Question: I have a favorites list that's populated by a click event. Even though the functionality is working the list items aren't being separated by line breaks:
> Guide to Stuff.docxTemplate 1.docxTemplate 2.docxNextLine.docxThen More.docx
I included '<br/>' in '.append()' but it didn't work. I've included line breaks with jQuery before so I'm not sure as to why it's not working now. Any thoughts?
## JS snippet:
'''
function faveFunc(evt) {
var anchor = $($(evt.target).prev().find("a")[0]).clone();
switch($(".populate-faves").find("a:contains(" + $(anchor).text() + ")").length)
{
case 0:
$(".populate-faves").append(anchor);
break;
default:
$(".populate-faves > a:contains(" + $(anchor).text() + ")").remove();
break;
}
}; // ------------ faveFunc
function newList() {
let data = $($(evt.target).prev().find("a")[0]).html()
$(".populate-faves").html("");
$("#km-table-id tbody tr").each(function(i, el) {
let fave = $(el).find(".checkbox-class");
let itemText = $(el).find(data);
if($(fave).is(":checked")) {
// $(".populate-faves").append("<li>" + $(itemText).html() + "<br/>");
$(".populate-faves").append("<li> <br />");
}
});
console.log(newList);
}; // ----- newList()
'''
## HTML:
'''
...
<div id="myFave.hs-gc-header" class="faves-div">
<p style="font-weight:bold">My Favorites:</p>
<div class="populate-faves"></div> <!-- Where I want the list items to appear -->
</div>
...
'''
## ---
## Updated code:
'''
function newList() {
let data = $(evt.target).prev().find("a").eq(0).html();
let outputList = $(".populate-faves .ul-faves");
$(".populate-faves").html("");
$("#km-table-id tbody tr").each(function(i, el) {
let fave = $(".checkbox-class", el);
let itemText = $(data, el);
if(fave.prop(":checked")) {
outputList.append("<li>" + itemText.html() + "</li>" + "<br/>");
// $(".populate-faves ul").append("<li> <br />");
}
});
// console.log(newList);
};
'''
## HTML:
'''
<div id="myFave.hs-gc-header" class="faves-div">
<p style="font-weight:bold">My Favorites:</p>
<div class="populate-faves">
<ul class="ul-faves"></ul>
</div>
</div>
'''
Screencap

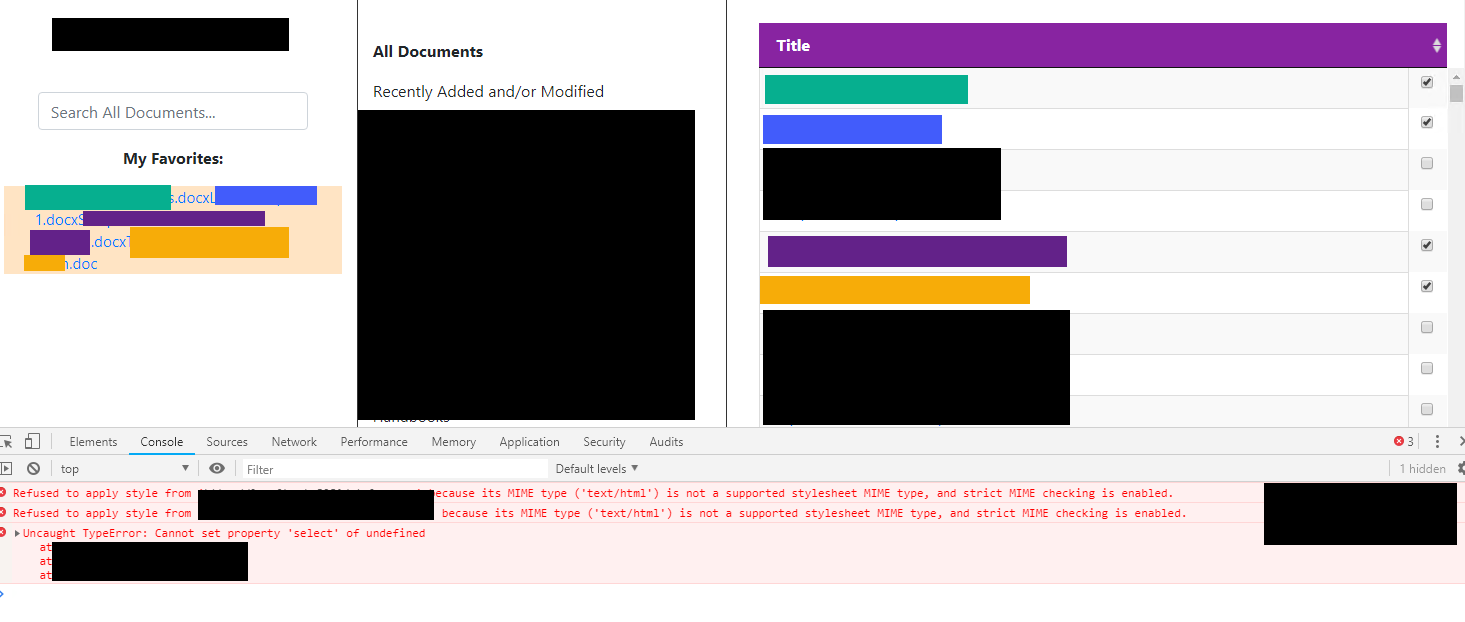
Answer: Added comments to the code and cleaned it up a bit. Added a 'ul' for it to append the elements to.
'''
function newList() {
let data = $(evt.target).prev().find("a").eq(0).html(); // use eq() to avoid breaking out of the jQuery object
let outputList = $(".populate-faves .list"); // lookup the output list once
$(".populate-faves").html("");
$("#km-table-id tbody tr").each(function(i, el) {
// you can use the $(selector, context) version to avoid creating unnecessary jQuery objects
let fave = $(".checkbox-class", el);
let itemText = $(data, el);
// if you already have the element, use prop('checked') instead of is(':checked') to access the boolean property on the element
if(fave.prop("checked")) {
//append the li to the list, properly closing it
outputList.append("<li>" + itemText.html() + "</li>");
}
});
};
'''
'''
<div id="myFave.hs-gc-header" class="faves-div">
<p style="font-weight:bold">My Favorites:</p>
<div class="populate-faves">
<ul class="list"></ul> <!-- CREATED unorder list FOR OUTPUT -->
</div>
</div>
'''